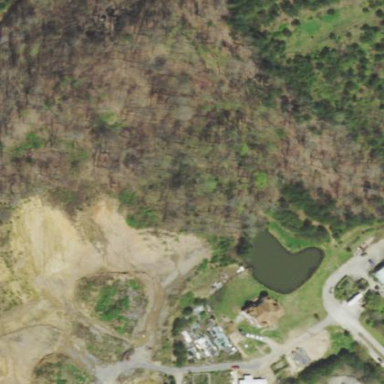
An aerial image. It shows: Brownfield site.